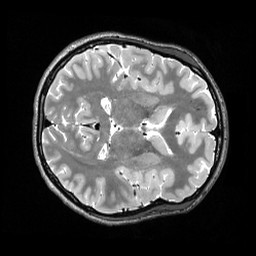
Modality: T2w
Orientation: axial
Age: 22
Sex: female
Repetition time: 3.2 s
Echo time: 0.563 s